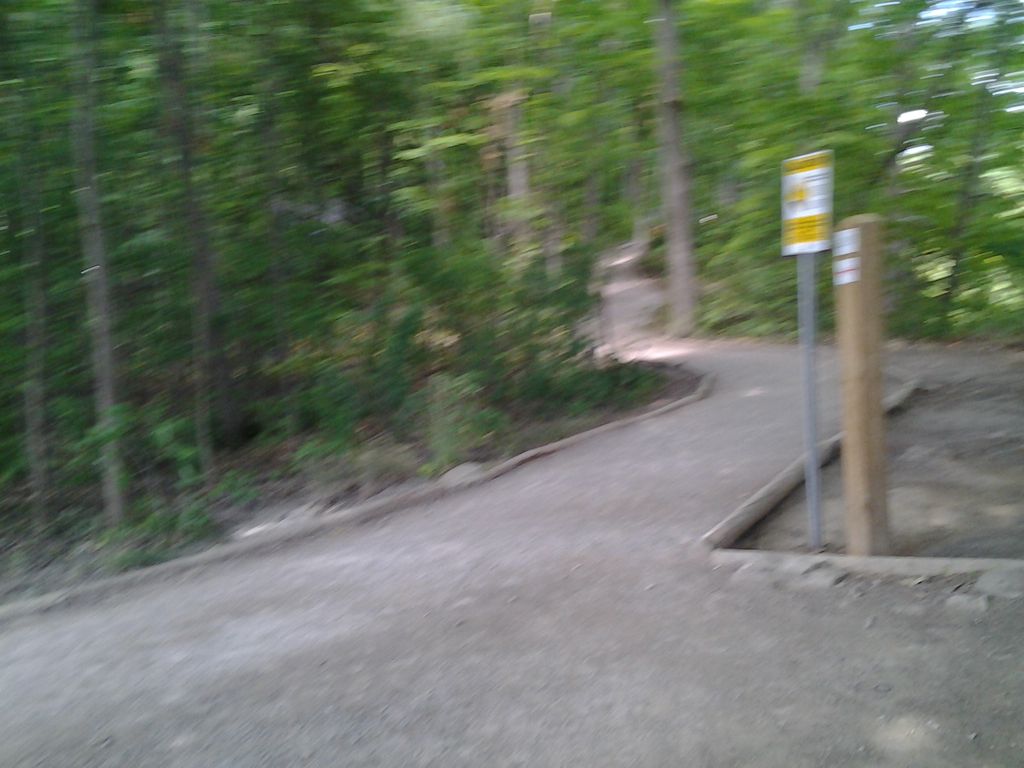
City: hamilton